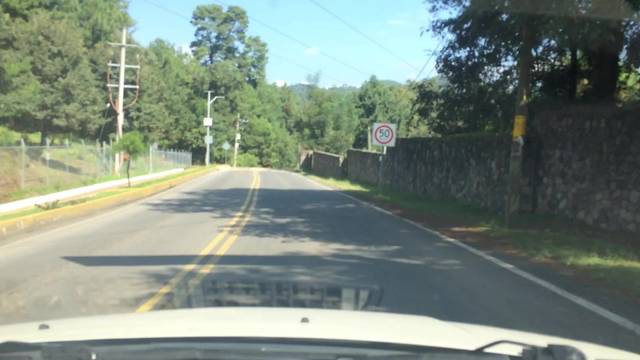
Region: Mexico
Coordinates: 19.201, -100.1